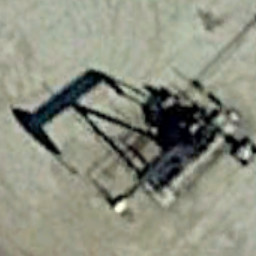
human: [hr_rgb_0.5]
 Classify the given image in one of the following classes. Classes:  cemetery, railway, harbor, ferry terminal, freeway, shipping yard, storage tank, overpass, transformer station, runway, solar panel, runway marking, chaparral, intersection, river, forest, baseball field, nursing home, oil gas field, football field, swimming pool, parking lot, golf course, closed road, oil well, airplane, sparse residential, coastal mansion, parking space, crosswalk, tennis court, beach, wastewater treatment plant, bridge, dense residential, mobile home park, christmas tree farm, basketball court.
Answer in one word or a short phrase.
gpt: oil well